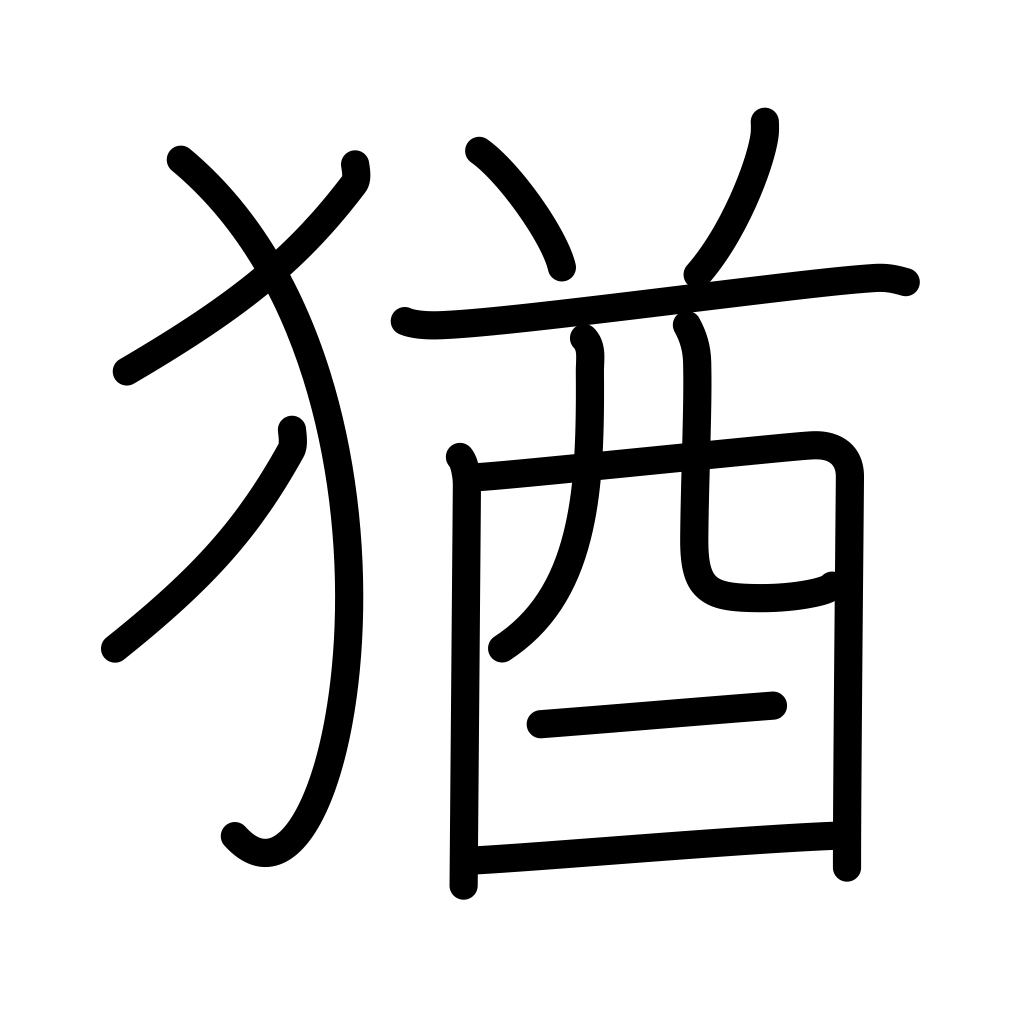
Meaning: furthermore, still, yet